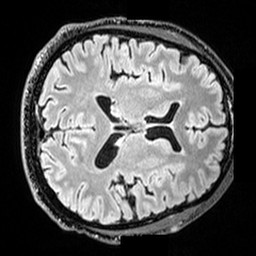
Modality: T2w
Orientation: axial
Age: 35
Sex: male
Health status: healthy
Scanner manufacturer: siemens
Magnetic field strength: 3 T
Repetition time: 5 s
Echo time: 0.397 s